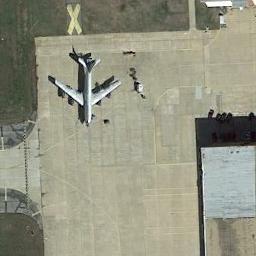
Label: airplane